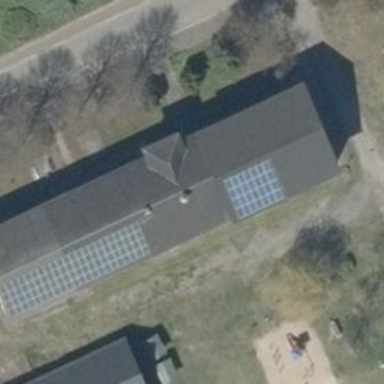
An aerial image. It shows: Solar photovoltaic panel generator producing electricity in small installation.